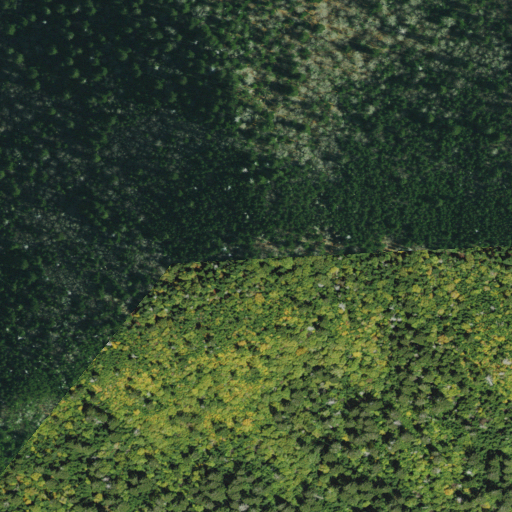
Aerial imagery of mountain in North Carolina named Mount Sequoyah containing evergreen forest and mixed forest